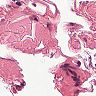
Metastatic tissue present: no